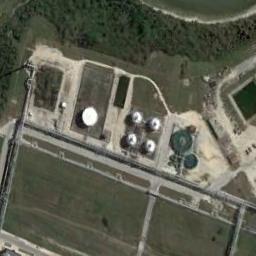
Label: storage tanks